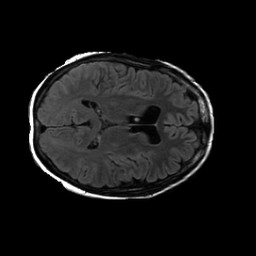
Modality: FLAIR
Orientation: axial
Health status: ill
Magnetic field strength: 3 T